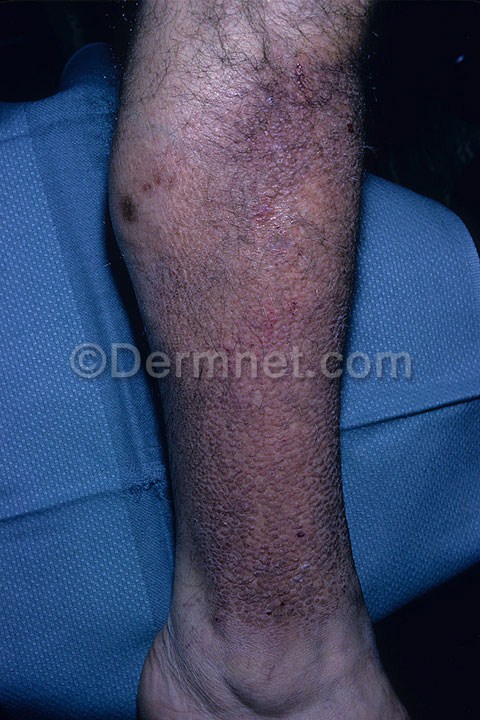
Disease: Systemic Disease